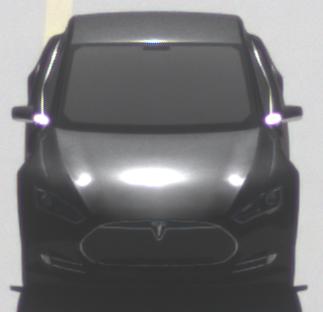
Make: Tesla
Model: Model S 60
Detailed model: Model S
Model produced from: 2013/10
Model produced until: 2014/10
Doors: 5
Color: black
Road condition: dry road
Daytime: morning or afternoon
Contrast: high contrast